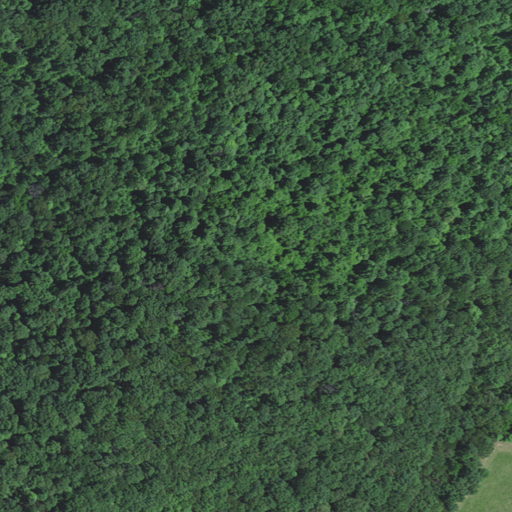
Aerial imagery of mountain in Kentucky named Tan Knob containing deciduous forest, mixed forest, and pasture